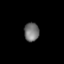
Tissue: lung
Cell type: Epithelial cells
Senescence score: 0.1845
Nuclear area (px): 275
Mean DAPI intensity: 114.822